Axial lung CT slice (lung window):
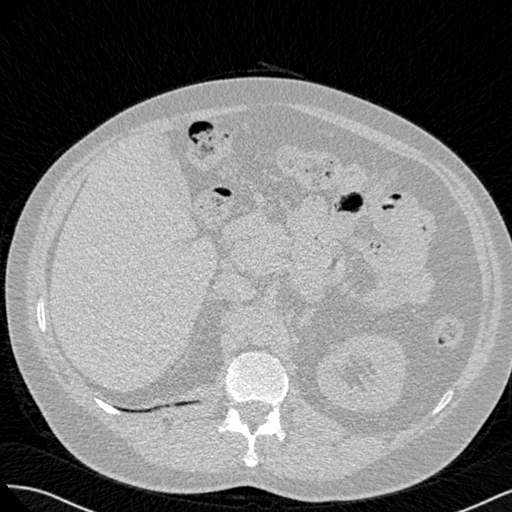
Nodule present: no